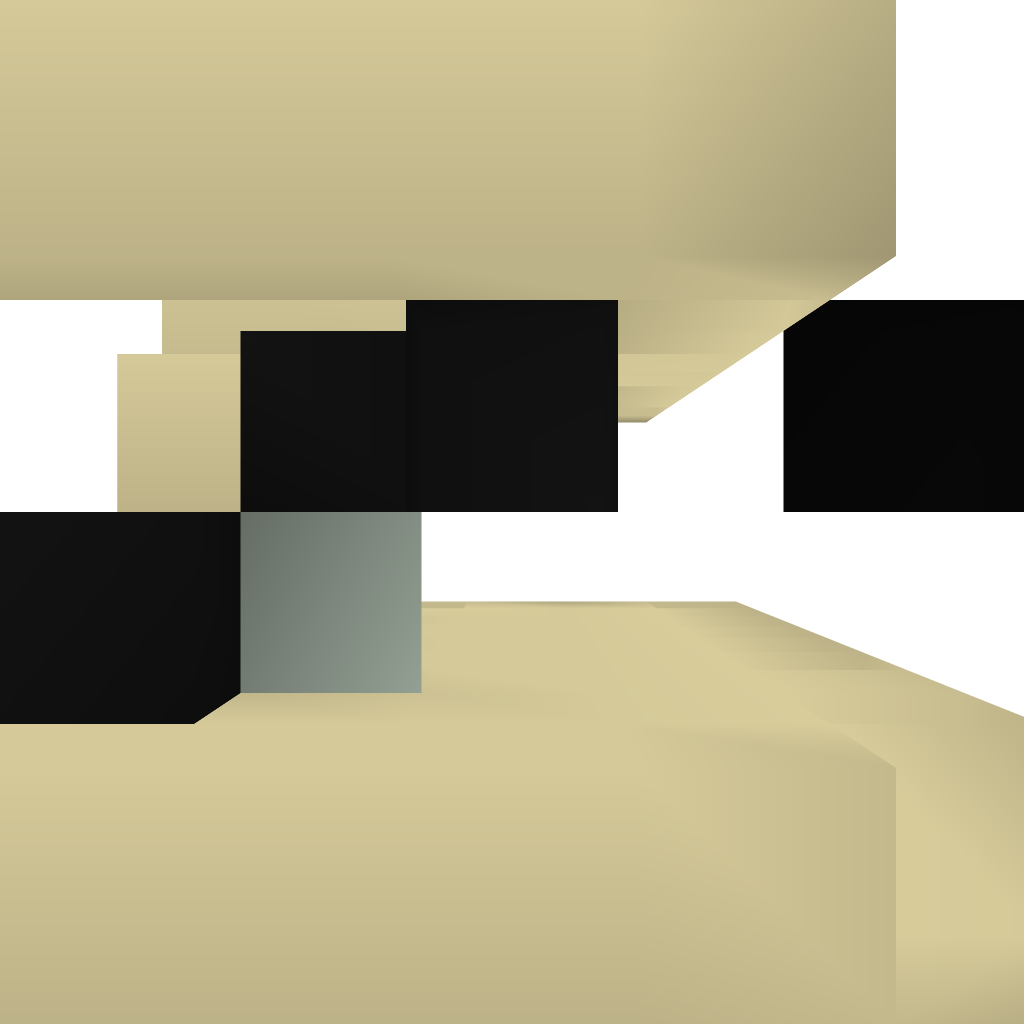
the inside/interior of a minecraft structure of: completely hidden redstone door